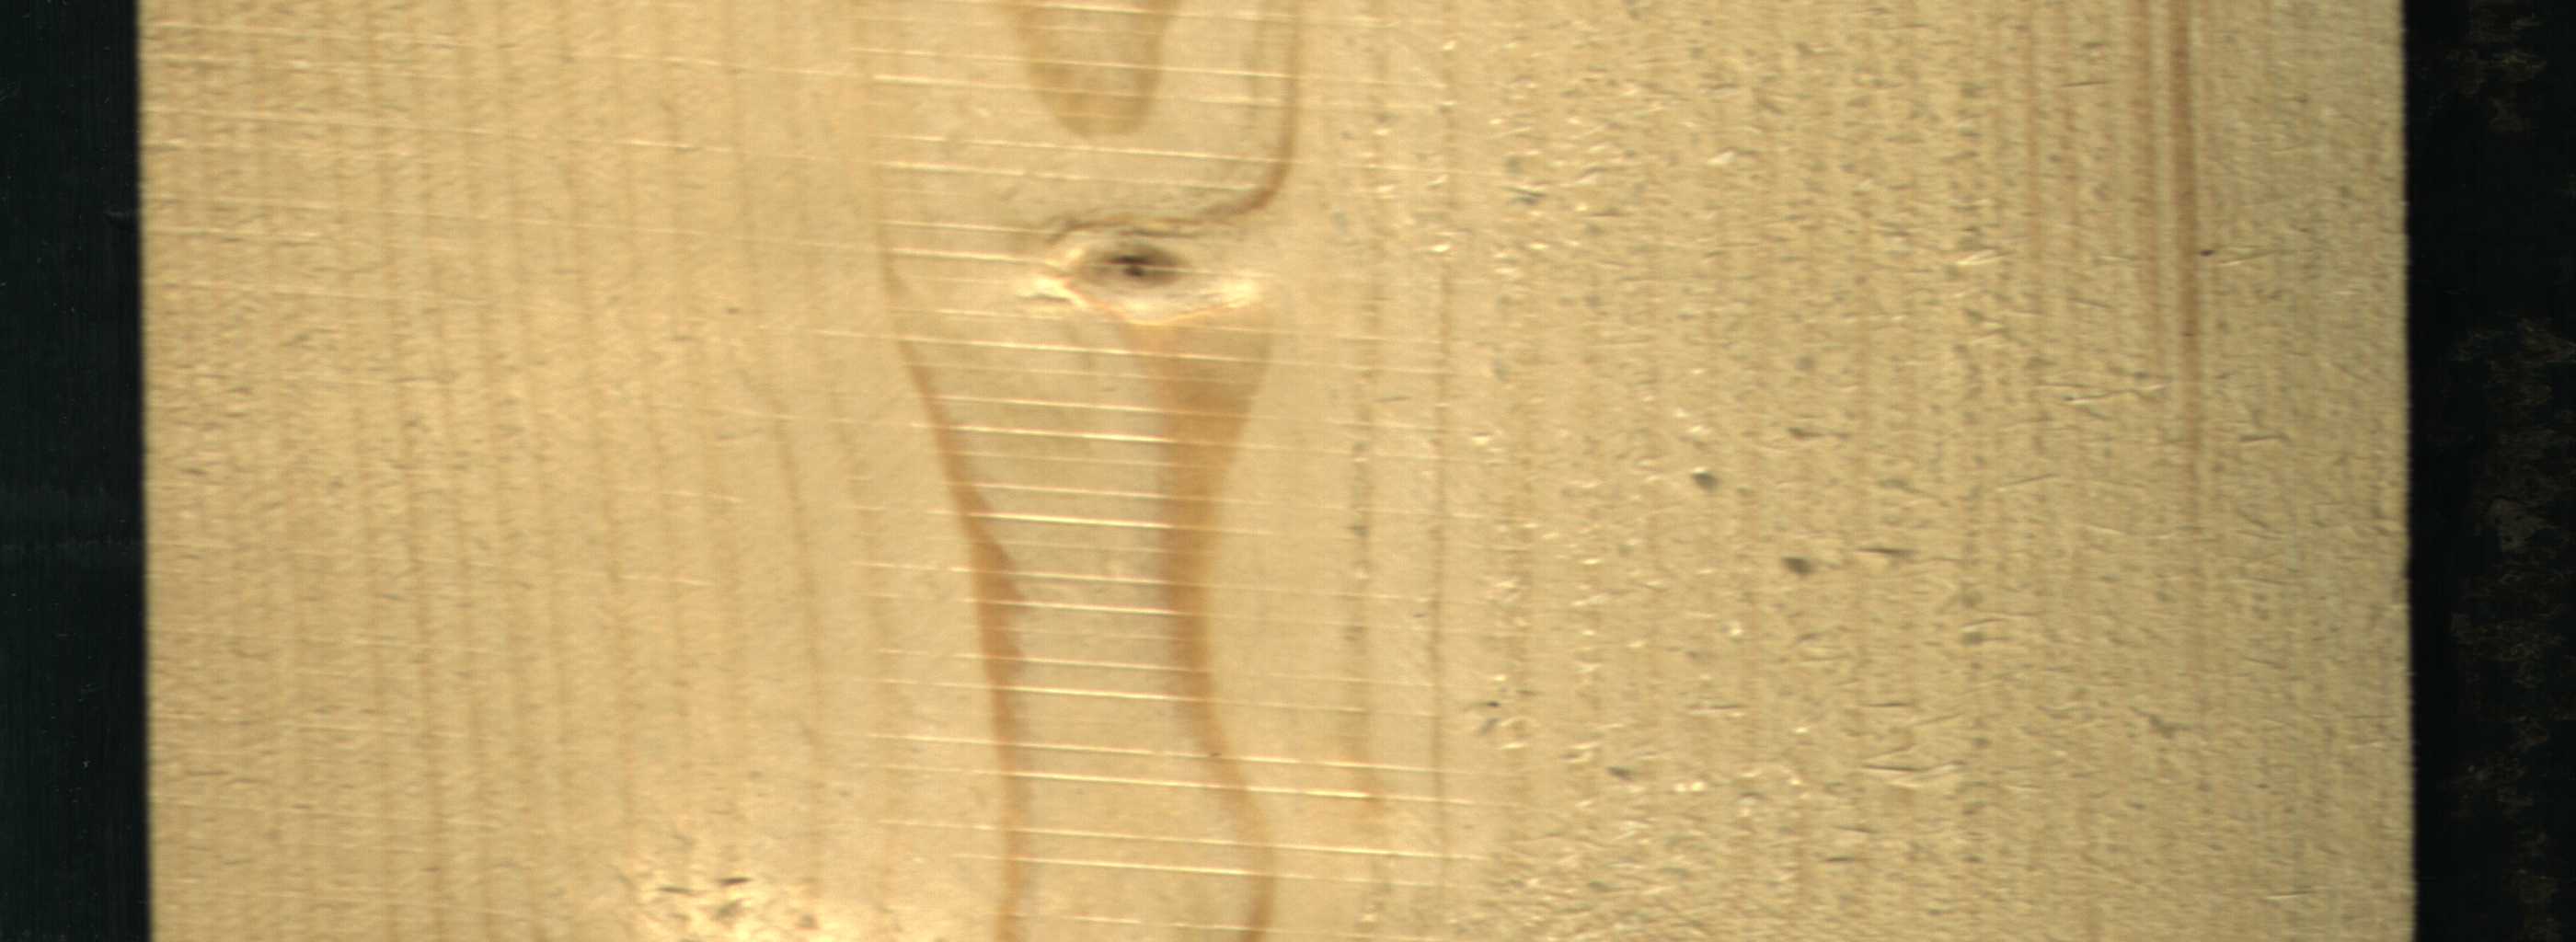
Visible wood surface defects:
Live_Knot